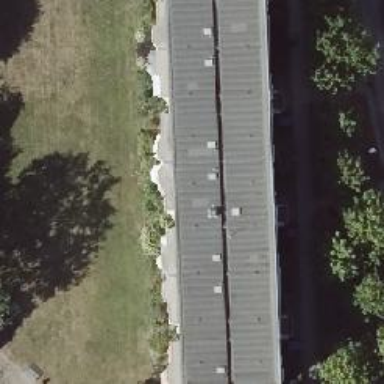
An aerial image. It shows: Apartment building with flat roof.